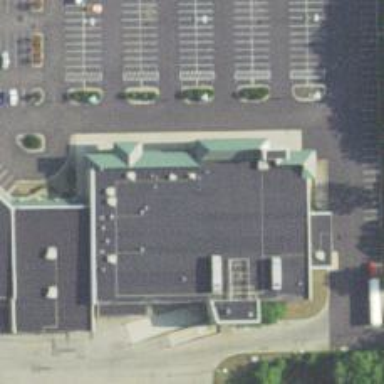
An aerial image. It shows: Supermarket.